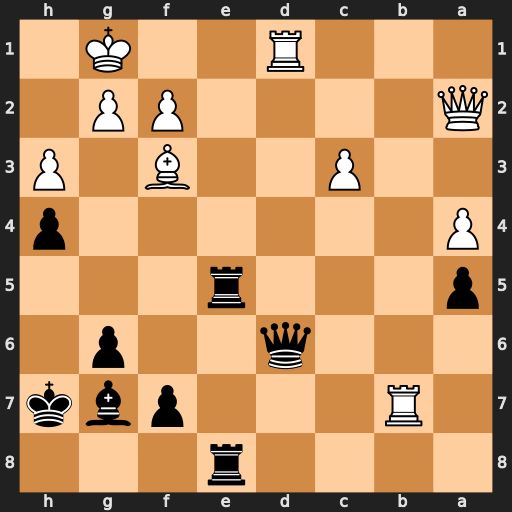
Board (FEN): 4r3/1R3pbk/3q2p1/p3r3/P6p/2P2B1P/Q4PP1/3R2K1
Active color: b
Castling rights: -
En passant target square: -
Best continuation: Re1+ Rxe1 Rxe1#